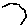
Label: hexagon